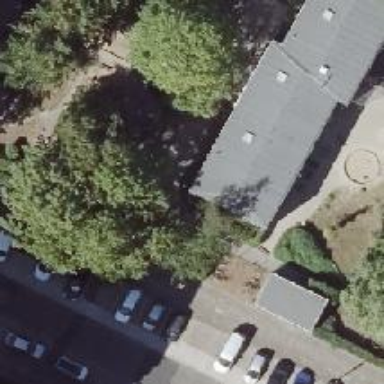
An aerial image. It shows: Driveway with concrete surface and sidewalk on the left side.